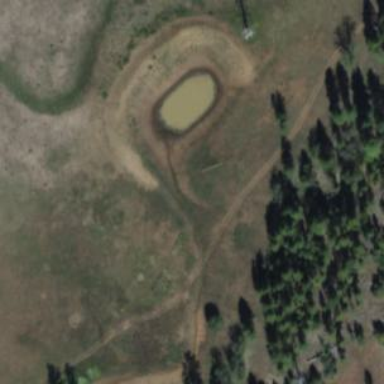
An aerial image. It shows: Watering place by natural water stream pool.